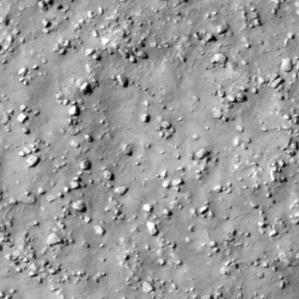
Label: non_frost